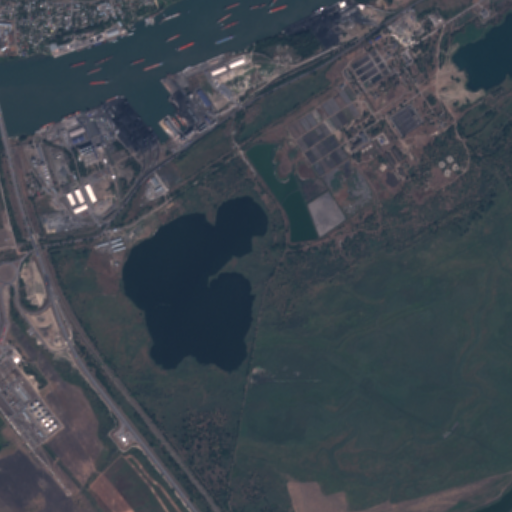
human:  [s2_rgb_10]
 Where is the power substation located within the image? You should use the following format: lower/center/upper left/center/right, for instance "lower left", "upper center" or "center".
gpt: The power substation is located in the upper right of the image.
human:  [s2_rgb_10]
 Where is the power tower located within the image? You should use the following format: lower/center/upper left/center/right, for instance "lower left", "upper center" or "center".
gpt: The power tower is located in the right of the image.
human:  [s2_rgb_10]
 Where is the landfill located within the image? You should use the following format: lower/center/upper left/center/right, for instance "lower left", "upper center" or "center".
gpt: There is no landfill in the image.